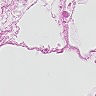
Metastatic tissue present: no